Field crop: tomato
Growth stage: 1
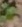
Species: solanum